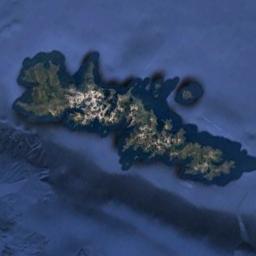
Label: island